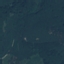
Land use / land cover: Forest